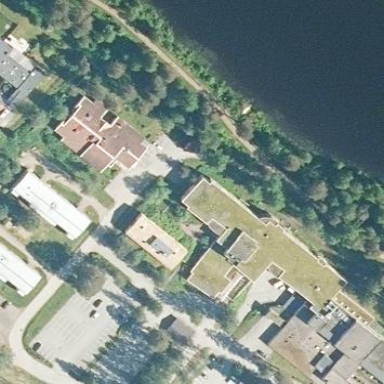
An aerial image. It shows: Hospital building.